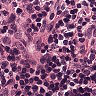
Metastatic tissue present: no